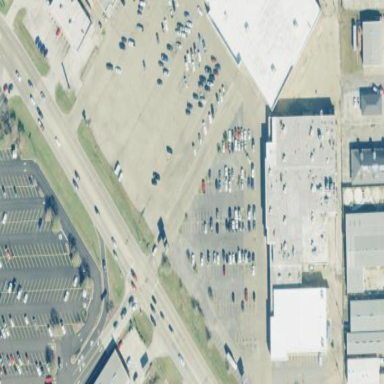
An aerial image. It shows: Retail area.